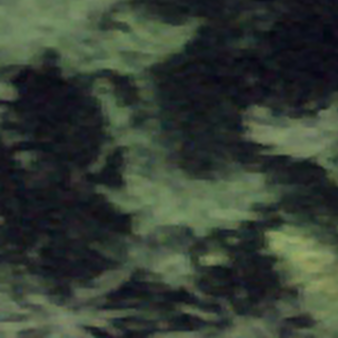
Label: other